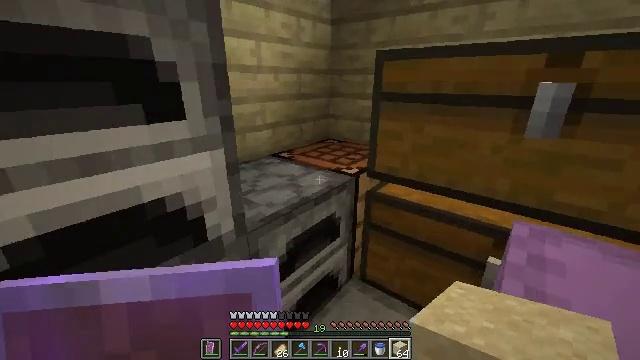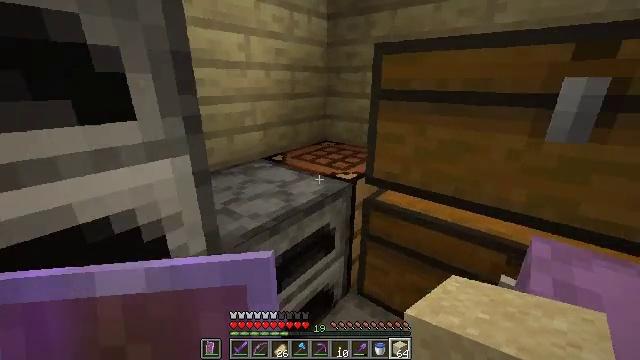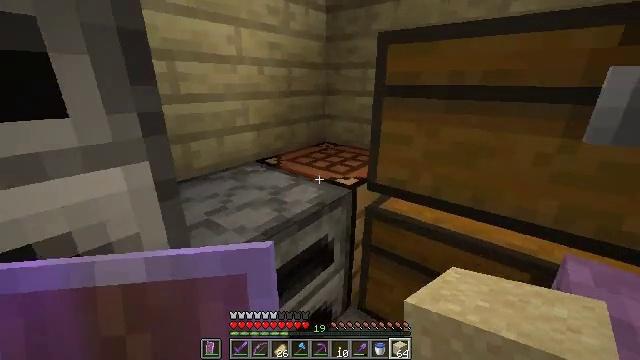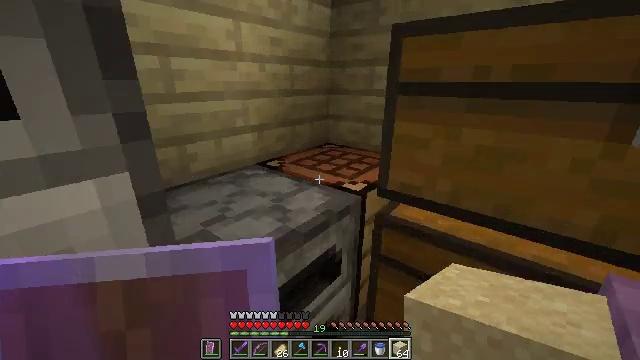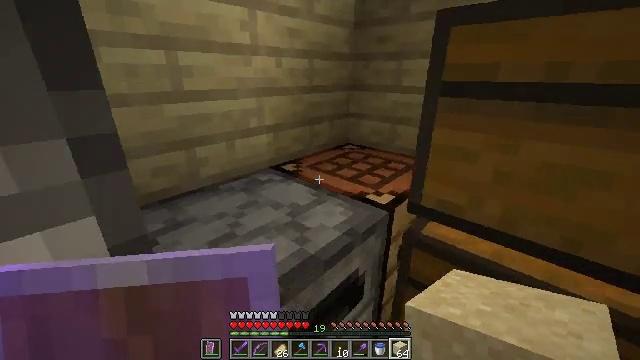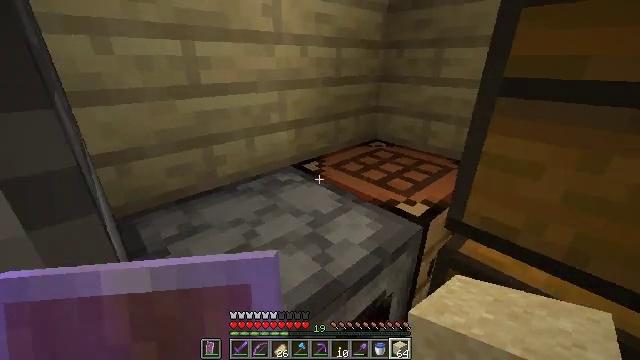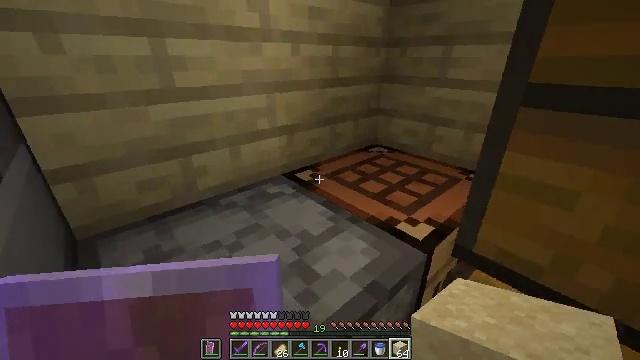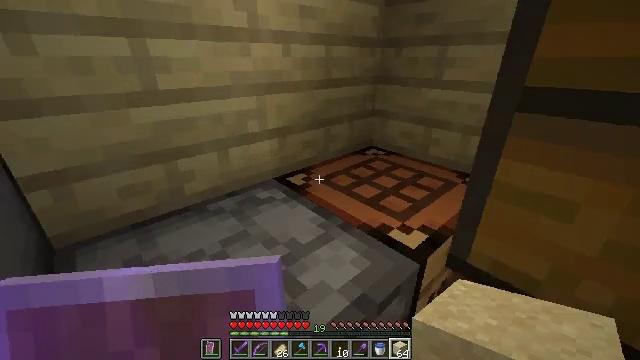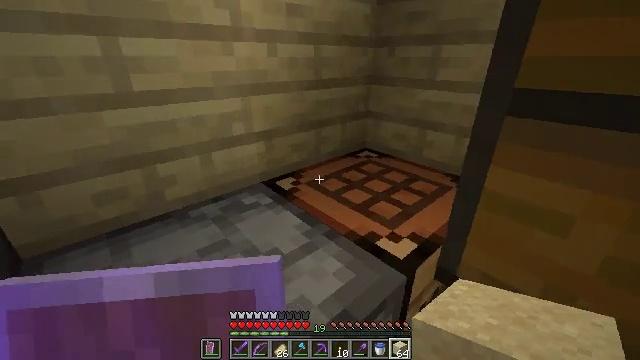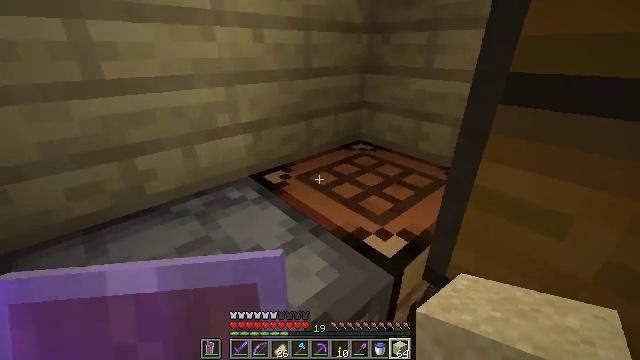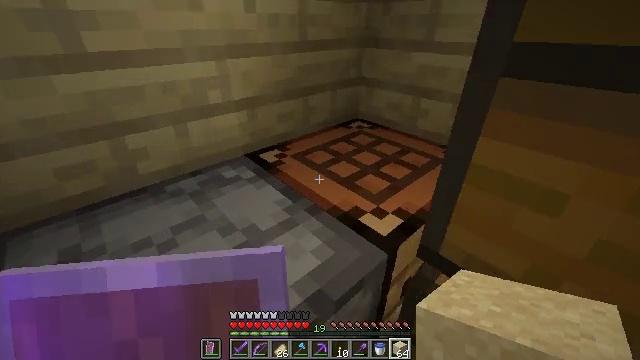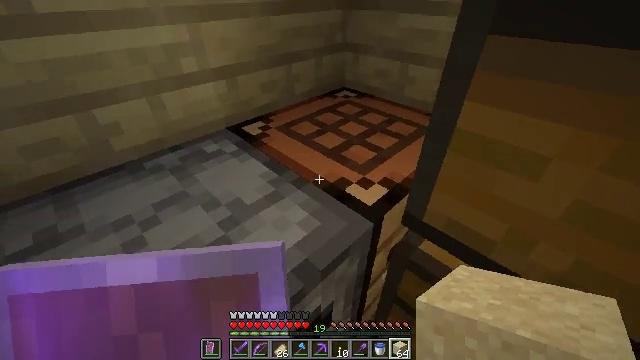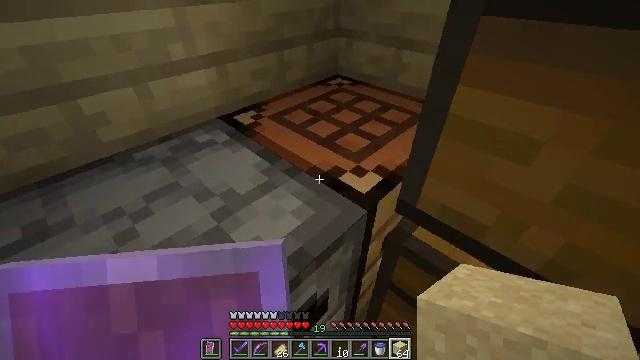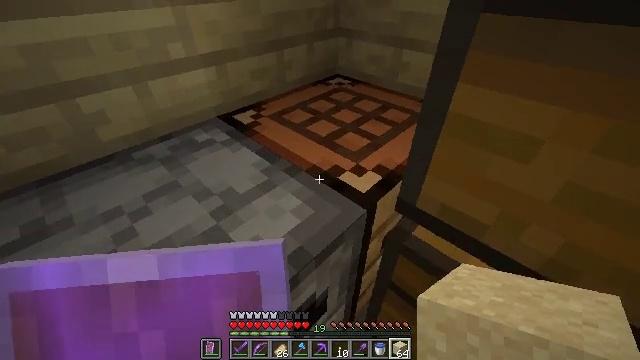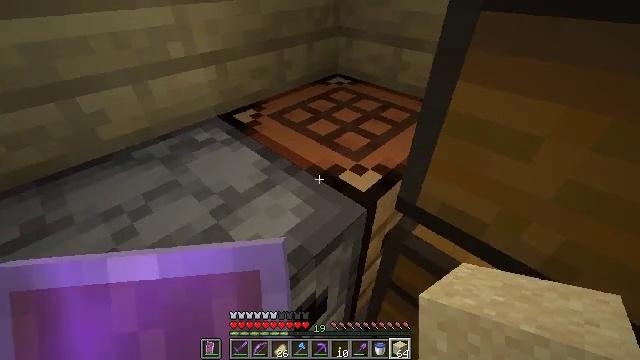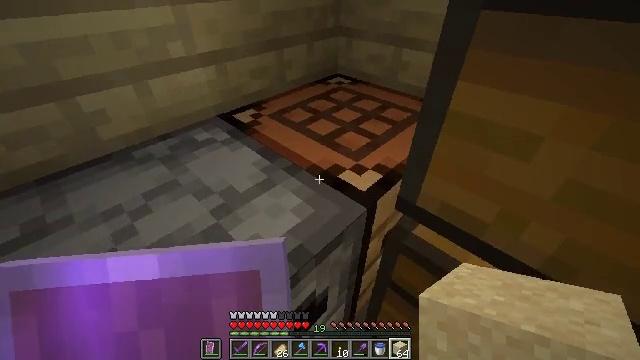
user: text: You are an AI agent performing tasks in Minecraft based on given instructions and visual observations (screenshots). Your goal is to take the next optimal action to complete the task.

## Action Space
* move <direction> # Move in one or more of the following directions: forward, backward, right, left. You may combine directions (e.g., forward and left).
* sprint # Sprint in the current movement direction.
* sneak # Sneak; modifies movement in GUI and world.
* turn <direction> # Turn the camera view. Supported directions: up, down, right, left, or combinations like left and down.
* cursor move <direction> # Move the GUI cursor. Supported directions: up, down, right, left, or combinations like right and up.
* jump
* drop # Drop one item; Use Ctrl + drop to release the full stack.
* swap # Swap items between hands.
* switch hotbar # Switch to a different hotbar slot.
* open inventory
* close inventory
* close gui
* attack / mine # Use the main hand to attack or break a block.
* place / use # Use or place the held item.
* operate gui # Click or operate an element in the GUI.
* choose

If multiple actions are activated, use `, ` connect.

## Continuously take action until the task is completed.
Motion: motion action
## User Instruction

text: Craft a block of TNT with sand and gunpowder.
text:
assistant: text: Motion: move forward
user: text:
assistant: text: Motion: move forward
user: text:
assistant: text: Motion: move forward
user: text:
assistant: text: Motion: move forward, turn left and down
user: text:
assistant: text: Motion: move forward, turn left and down
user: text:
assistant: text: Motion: move forward
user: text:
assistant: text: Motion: move forward
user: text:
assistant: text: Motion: no_op
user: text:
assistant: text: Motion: turn down
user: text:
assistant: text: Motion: turn down
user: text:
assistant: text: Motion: turn right and down
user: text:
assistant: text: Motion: turn right and down
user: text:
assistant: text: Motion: no_op
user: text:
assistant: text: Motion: no_op
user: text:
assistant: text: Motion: no_op
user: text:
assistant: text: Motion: no_op
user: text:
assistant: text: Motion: no_op
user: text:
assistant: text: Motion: turn right and up
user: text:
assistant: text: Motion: turn right and up
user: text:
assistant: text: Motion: turn up
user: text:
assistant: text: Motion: use / place
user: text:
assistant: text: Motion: use / place
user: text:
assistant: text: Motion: use / place
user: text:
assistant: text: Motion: no_op
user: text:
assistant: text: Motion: no_op
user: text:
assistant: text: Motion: no_op
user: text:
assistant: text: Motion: no_op
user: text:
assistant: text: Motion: no_op
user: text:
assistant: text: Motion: no_op
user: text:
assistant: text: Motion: no_op